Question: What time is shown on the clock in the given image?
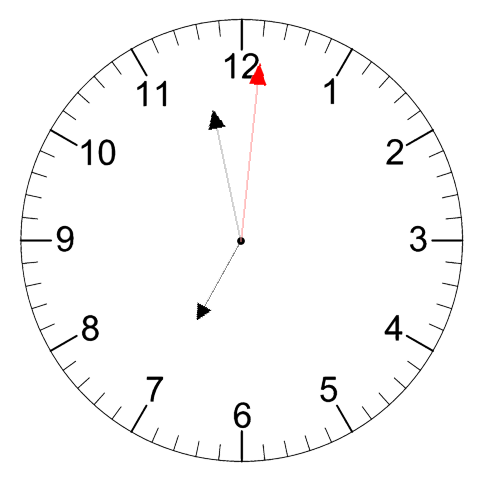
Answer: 06:58:01